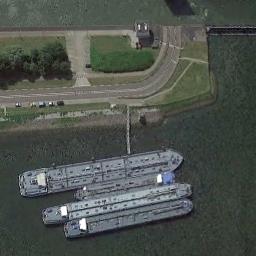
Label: ship